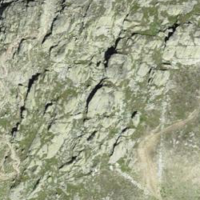
EUNIS habitat code: 48
Species observed at this site:
Viola calcarata